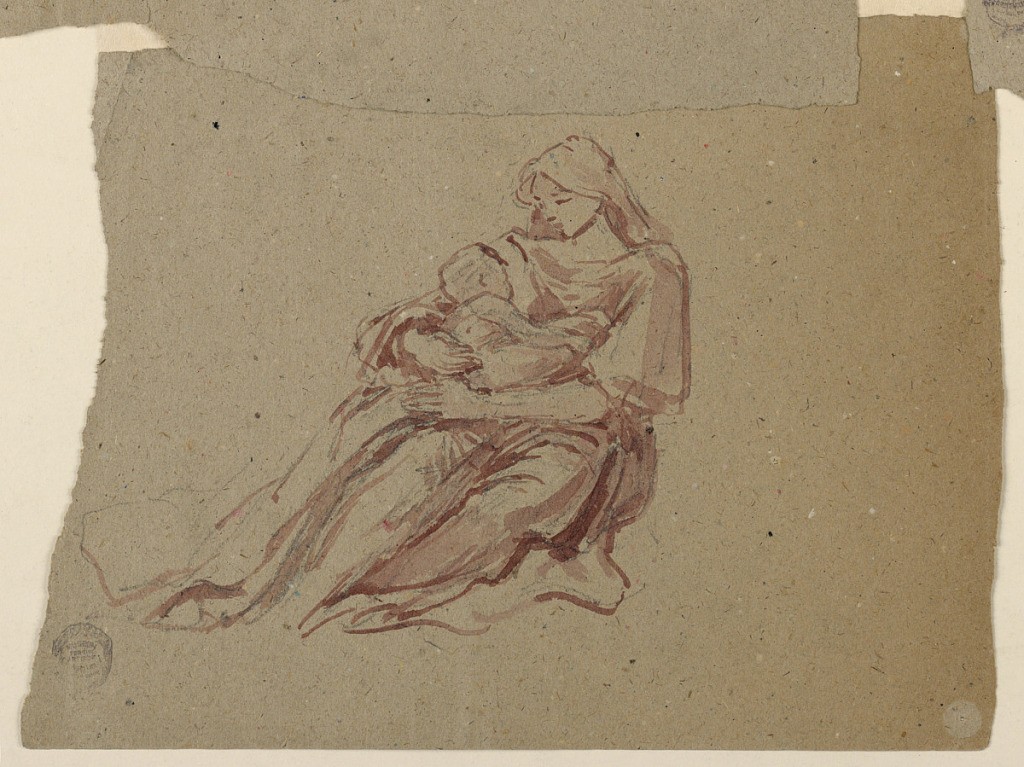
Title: Study for "Charity," St. Bartholomew's Church, New York, NY
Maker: Francis Augustus Lathrop, American, 1849–1909
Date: ca. 1893
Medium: Brush and watercolor, graphite on paper
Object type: Drawing
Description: Sketch of a seated female figure holding a young child.